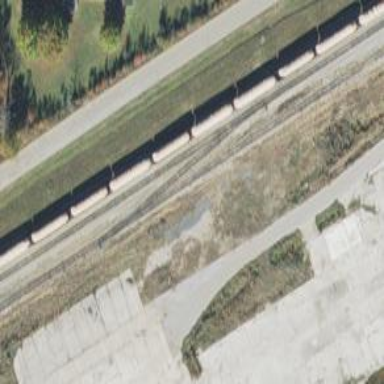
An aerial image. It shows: Railway spur service.